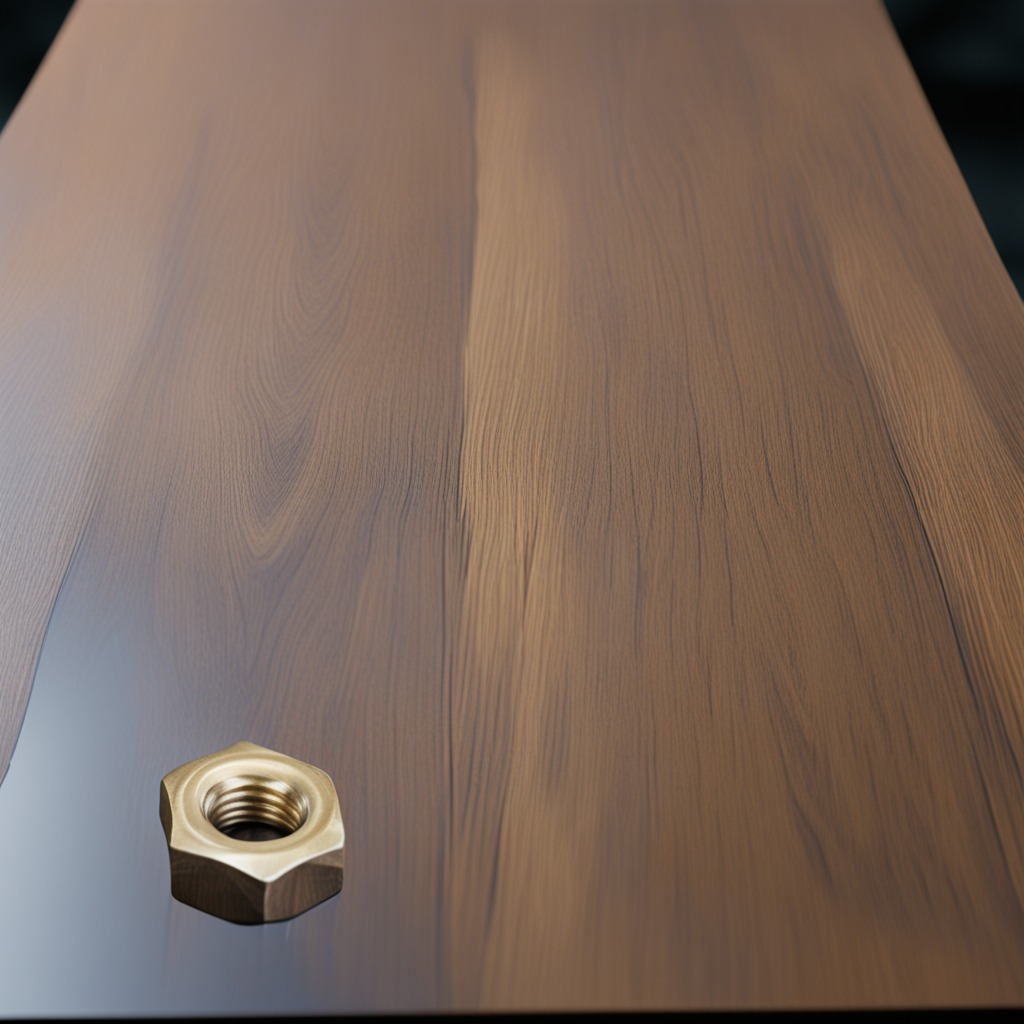
A metal nut is lying on the old table with faint burn marks in a small garage at twilight.